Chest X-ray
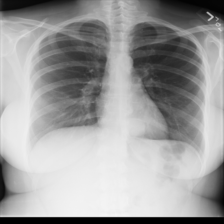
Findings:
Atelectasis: negative
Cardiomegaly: negative
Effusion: negative
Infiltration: negative
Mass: positive
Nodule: negative
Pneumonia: negative
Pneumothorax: negative
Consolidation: negative
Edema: negative
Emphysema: negative
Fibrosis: negative
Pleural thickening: negative
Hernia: negative